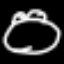
Label: frog